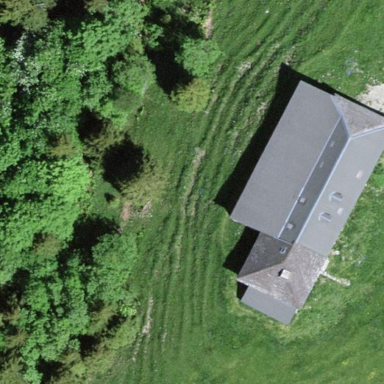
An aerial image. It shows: Cabin is depicted in the image.